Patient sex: M
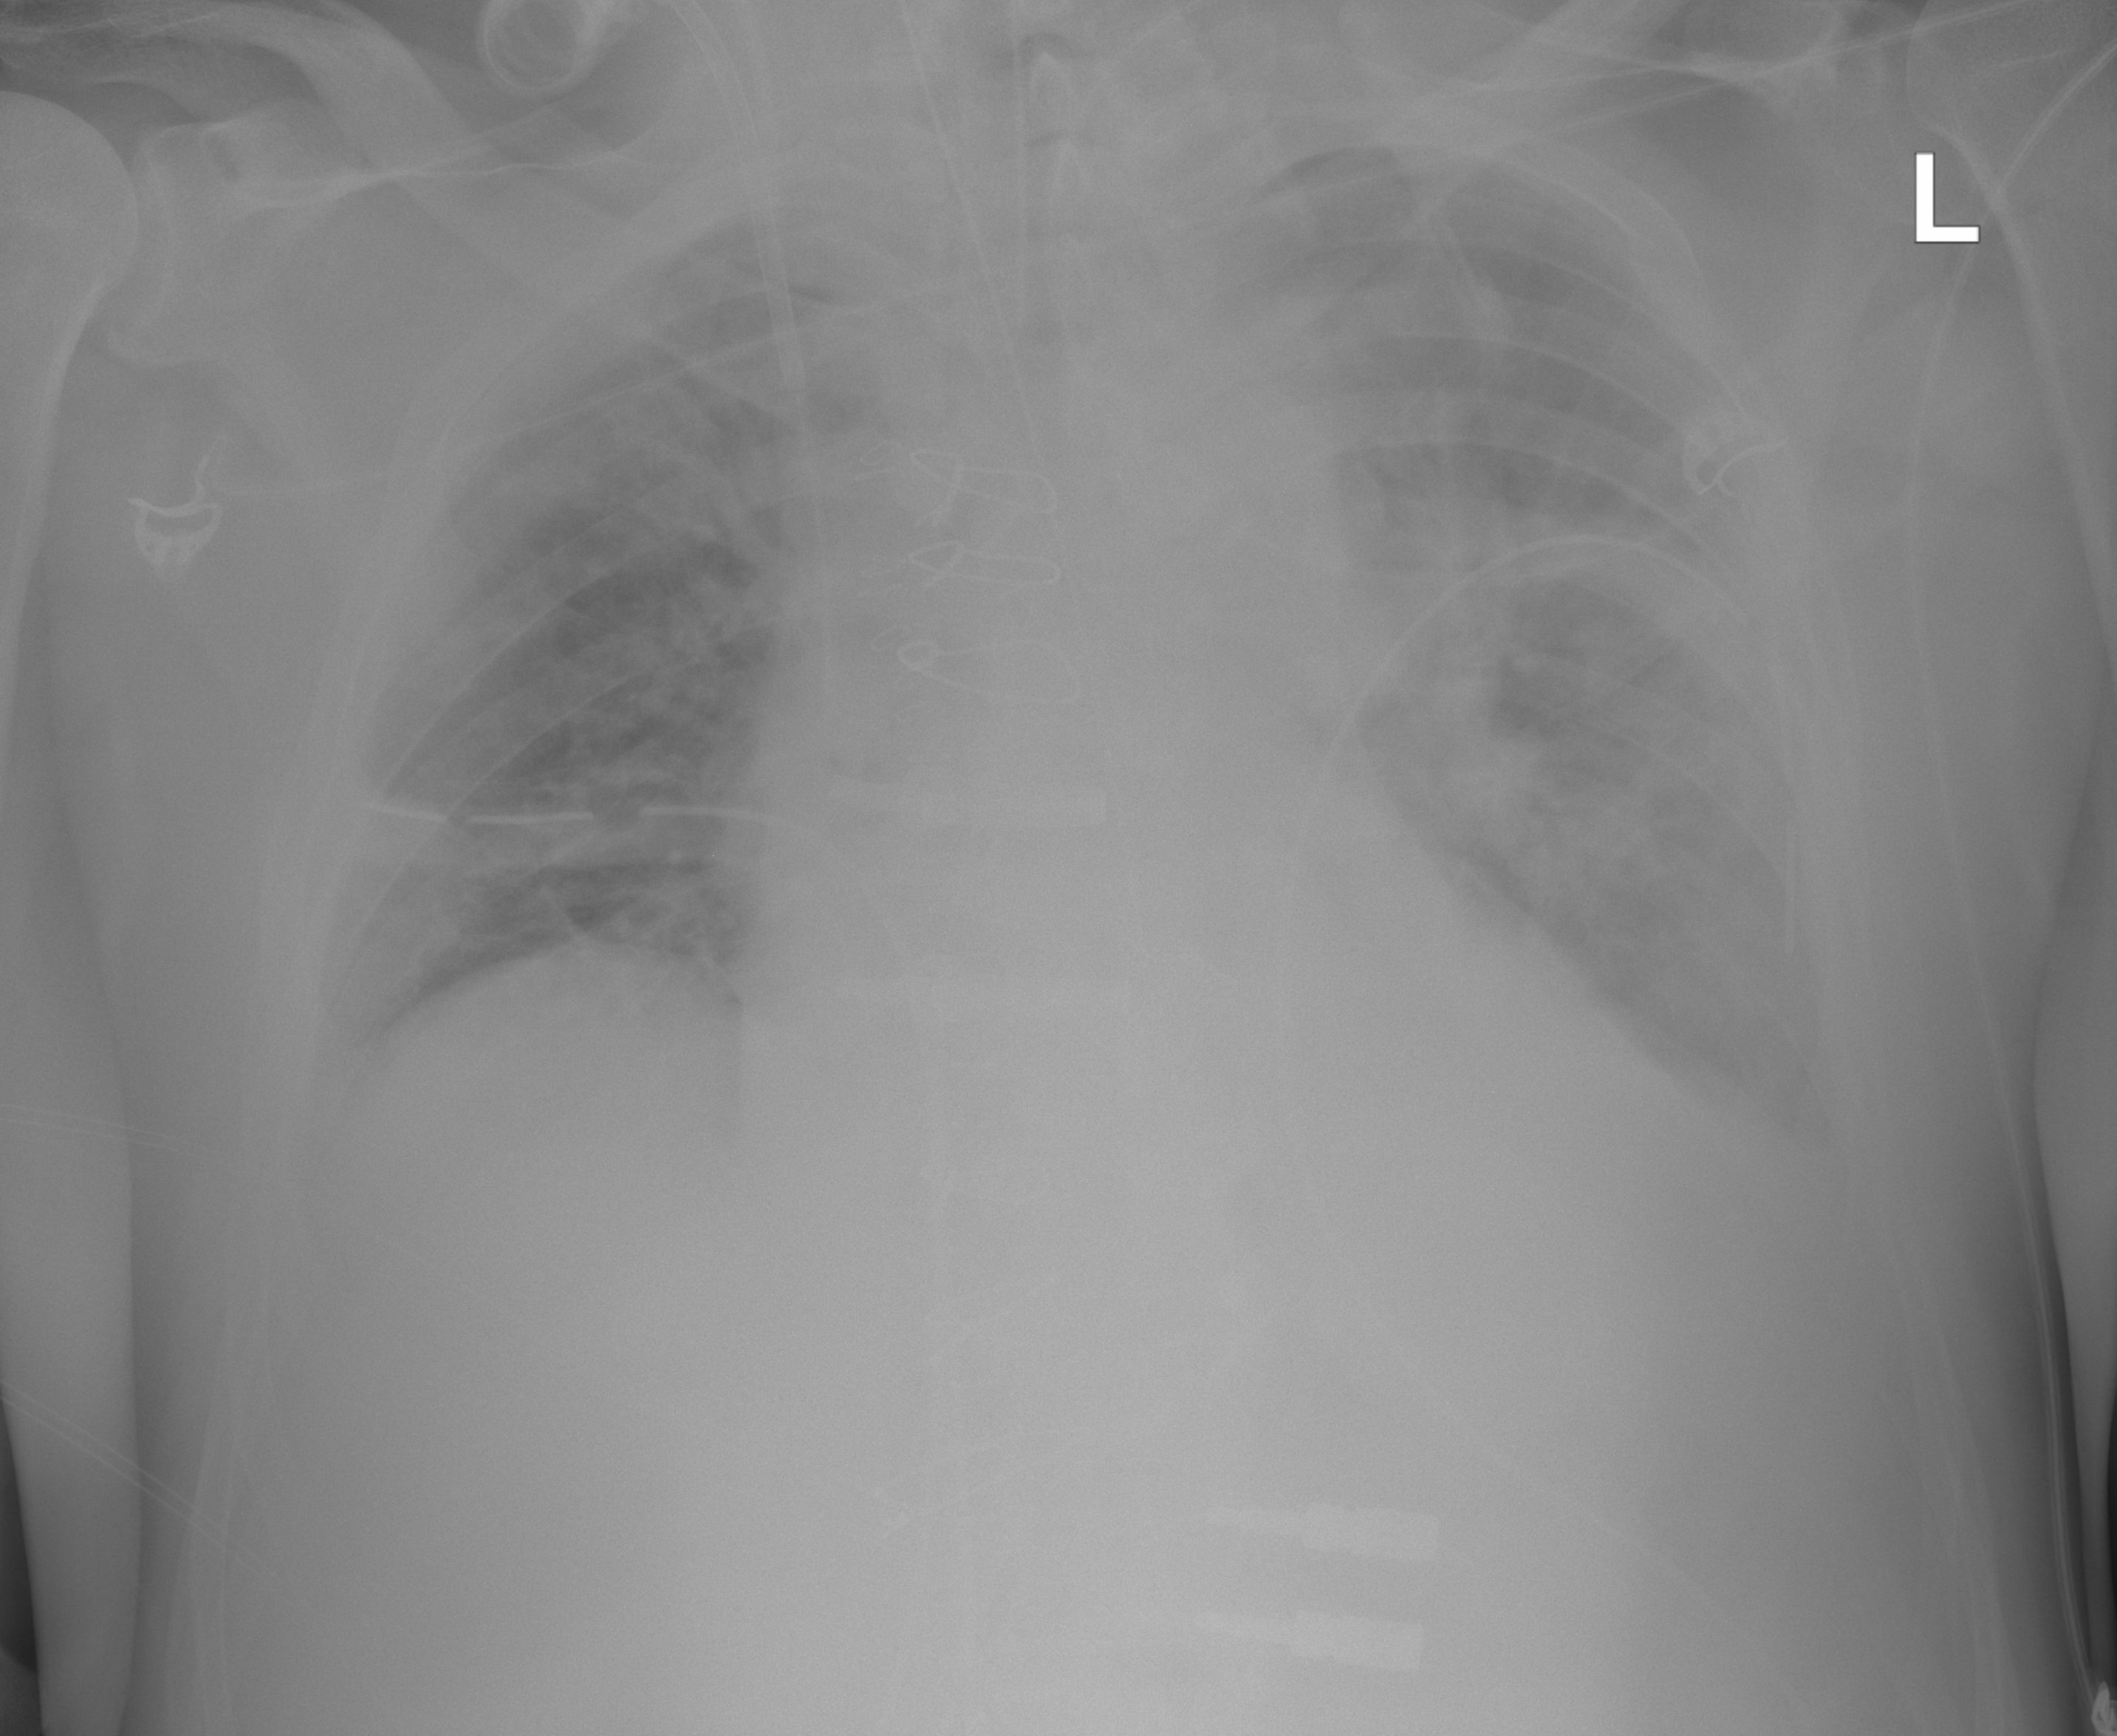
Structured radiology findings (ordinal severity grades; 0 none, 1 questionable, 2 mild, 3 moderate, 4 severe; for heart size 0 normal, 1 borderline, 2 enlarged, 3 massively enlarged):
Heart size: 1
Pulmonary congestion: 2
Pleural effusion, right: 2
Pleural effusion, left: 2
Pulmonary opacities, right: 2
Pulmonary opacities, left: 2
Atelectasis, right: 0
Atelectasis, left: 0